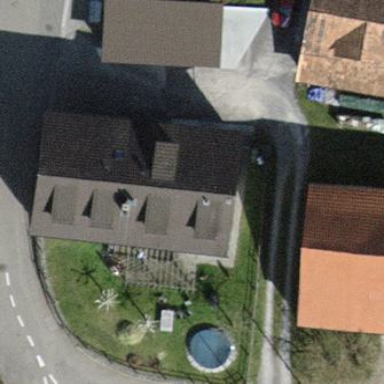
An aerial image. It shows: Simple house.